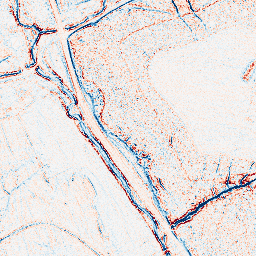
Category: edge_preserving
Decomposition family: bilateral
Decomposition parameters: d: 5
sigma_color: 75
sigma_space: 100
Upsampling method: bspline
Upsampling parameters: scale: 4
Upsampling scale: 4